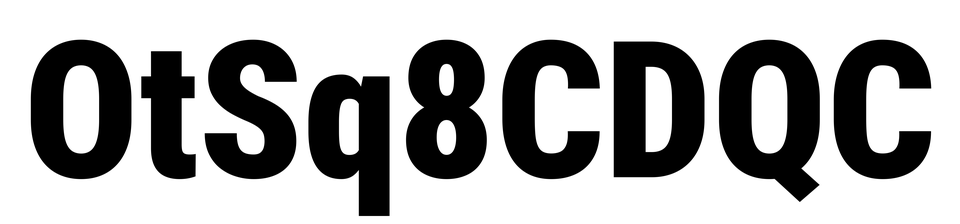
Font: Roboto_Condensed_Black